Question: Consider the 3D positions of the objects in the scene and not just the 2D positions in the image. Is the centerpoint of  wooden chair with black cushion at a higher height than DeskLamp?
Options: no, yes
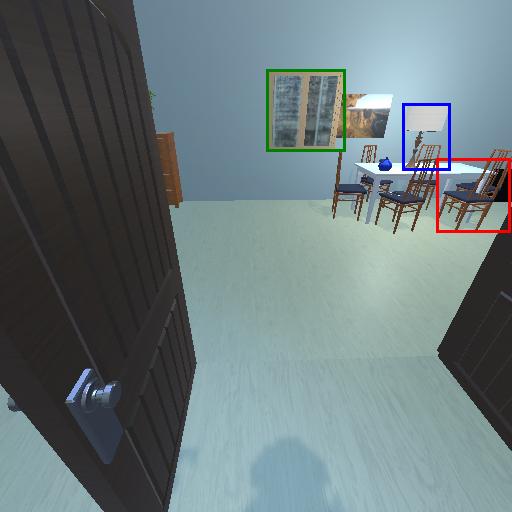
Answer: no